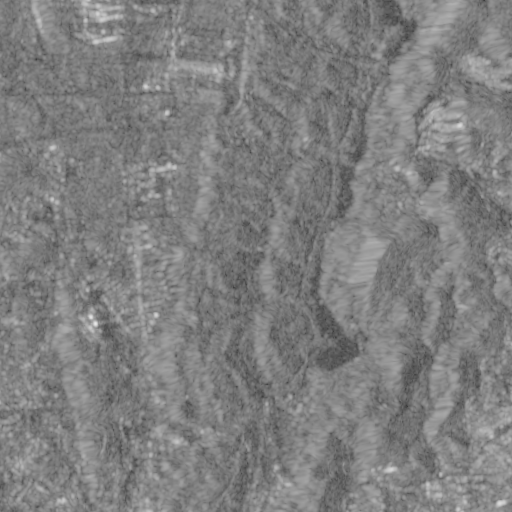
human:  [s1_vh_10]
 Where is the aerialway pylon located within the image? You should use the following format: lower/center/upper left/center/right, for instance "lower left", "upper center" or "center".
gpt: The aerialway pylon is located in the lower right of the image.
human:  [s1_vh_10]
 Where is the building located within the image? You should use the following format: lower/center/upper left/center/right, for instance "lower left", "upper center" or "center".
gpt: There is no building in the image.

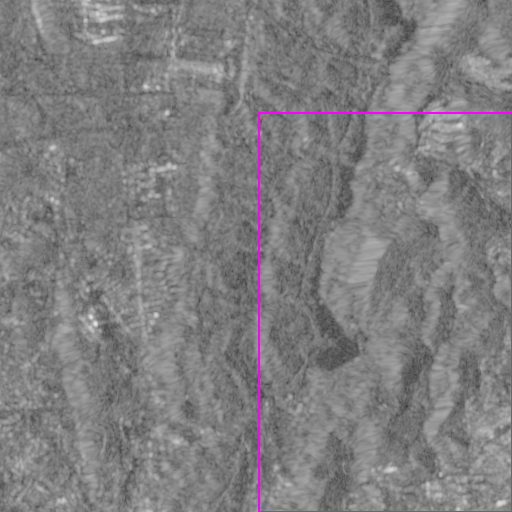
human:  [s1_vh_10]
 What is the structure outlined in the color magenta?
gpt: The structure outlined in magenta is a park.
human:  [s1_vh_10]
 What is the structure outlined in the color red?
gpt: There is no red outline.